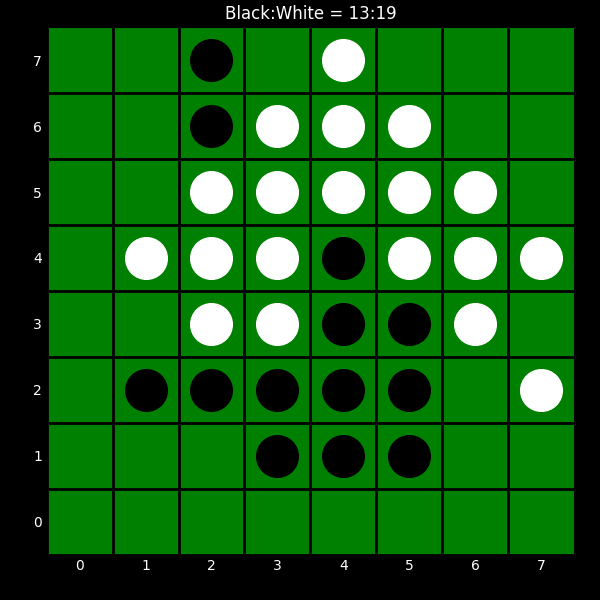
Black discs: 13
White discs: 19